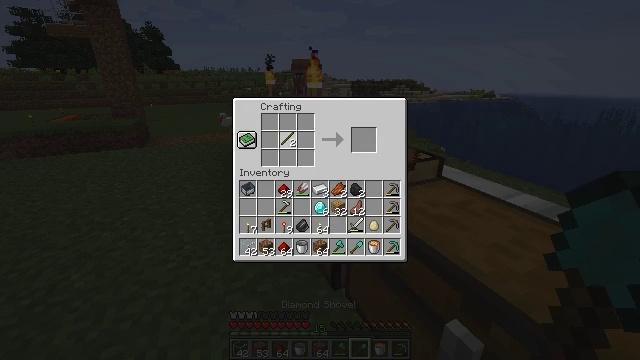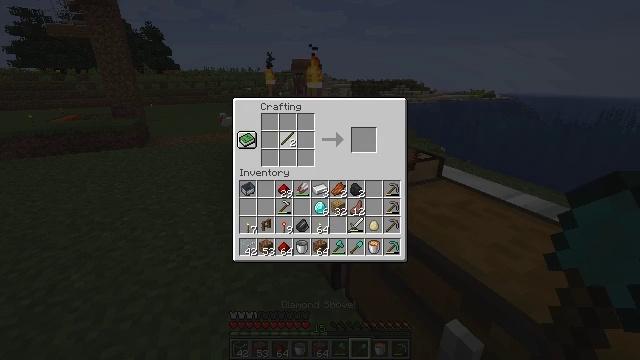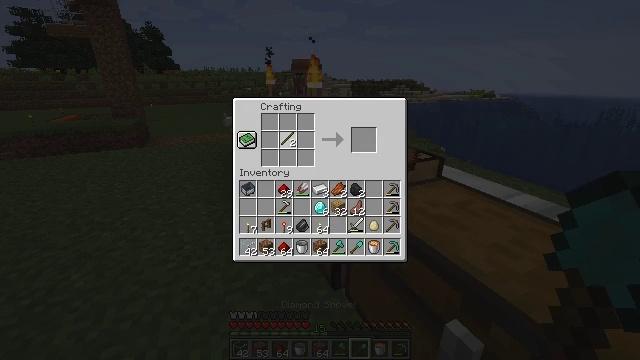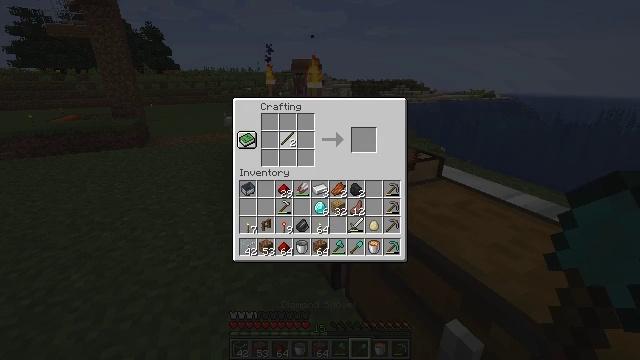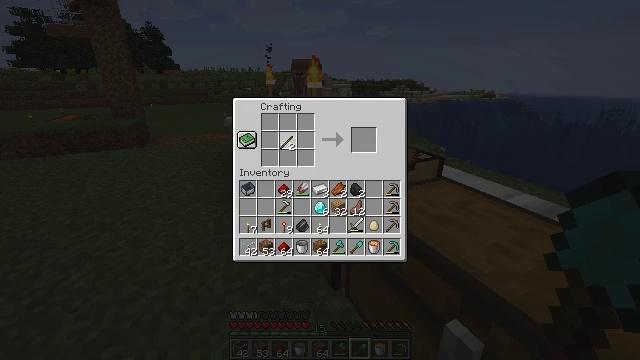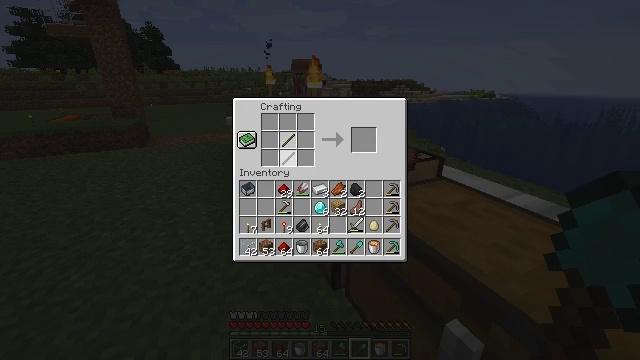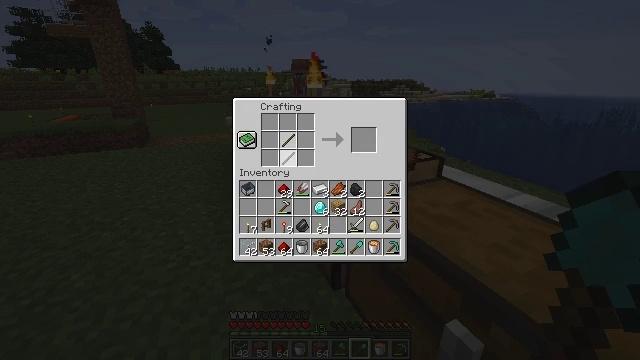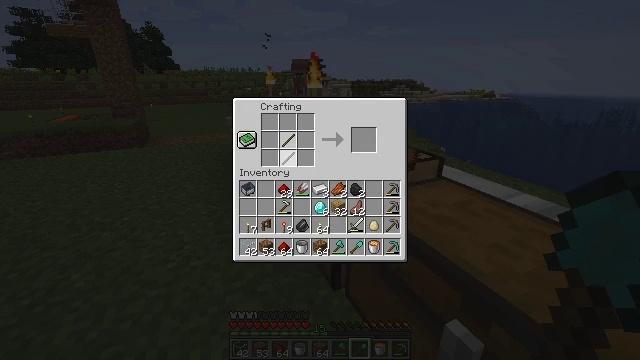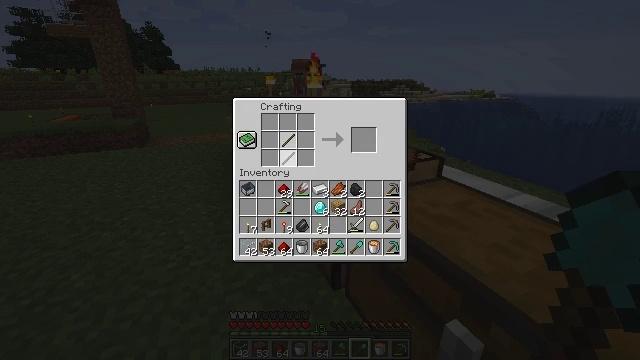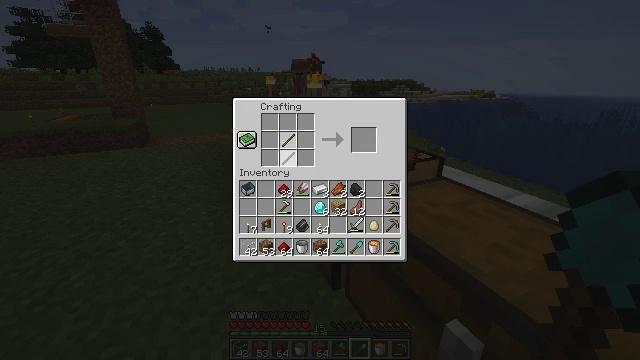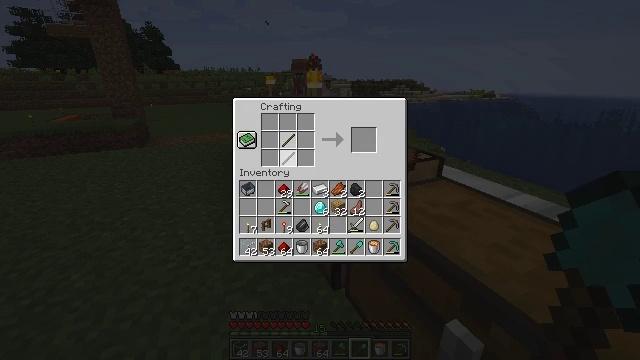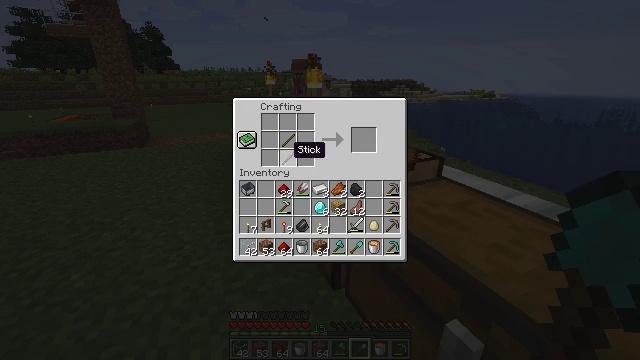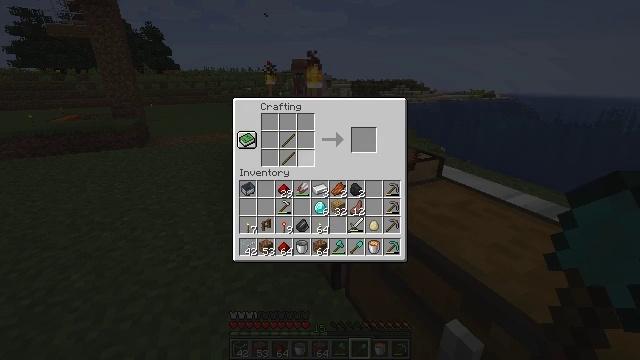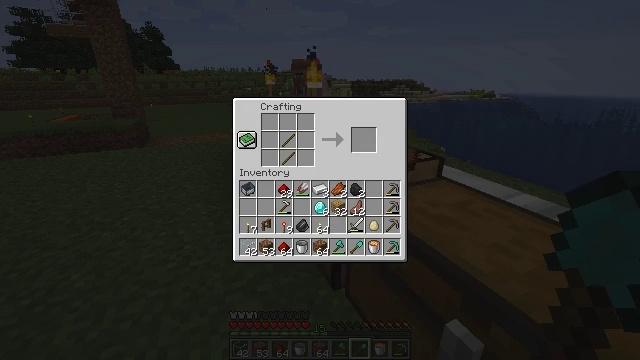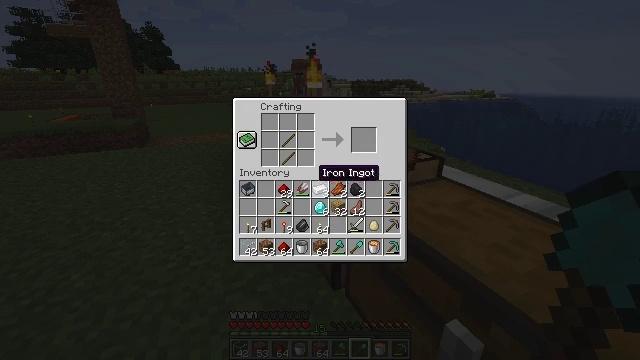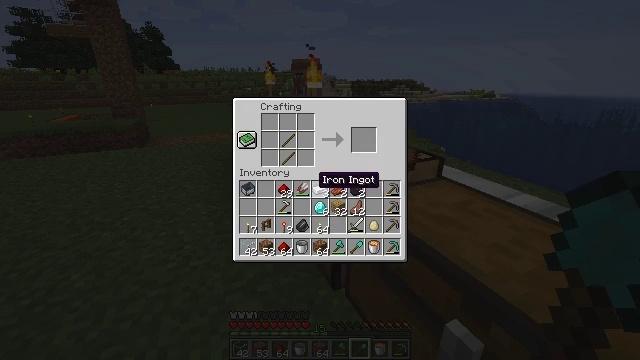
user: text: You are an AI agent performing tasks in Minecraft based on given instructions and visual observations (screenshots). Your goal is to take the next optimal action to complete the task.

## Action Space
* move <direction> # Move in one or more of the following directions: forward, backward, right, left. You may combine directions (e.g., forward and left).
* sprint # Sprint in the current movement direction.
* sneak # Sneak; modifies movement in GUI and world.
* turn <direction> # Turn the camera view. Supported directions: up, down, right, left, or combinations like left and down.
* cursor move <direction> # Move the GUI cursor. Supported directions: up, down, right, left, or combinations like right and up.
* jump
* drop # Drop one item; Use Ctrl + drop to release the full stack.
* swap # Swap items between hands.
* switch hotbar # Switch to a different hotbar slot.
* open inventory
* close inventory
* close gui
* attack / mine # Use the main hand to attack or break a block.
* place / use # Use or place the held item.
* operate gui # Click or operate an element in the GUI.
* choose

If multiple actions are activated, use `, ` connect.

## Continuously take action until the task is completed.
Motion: motion action
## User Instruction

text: Open the crafting table to make a diamond sword.
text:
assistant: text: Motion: no_op
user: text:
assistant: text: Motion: choose
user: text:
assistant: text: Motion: choose
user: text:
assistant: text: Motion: choose
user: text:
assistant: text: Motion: cursor move down, choose
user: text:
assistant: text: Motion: choose
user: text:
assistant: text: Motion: choose
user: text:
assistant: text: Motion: choose
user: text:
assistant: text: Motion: choose
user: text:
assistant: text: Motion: choose
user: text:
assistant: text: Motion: no_op
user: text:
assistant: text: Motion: cursor move right and down
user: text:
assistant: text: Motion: cursor move right and down
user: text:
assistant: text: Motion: cursor move down
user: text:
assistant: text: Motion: cursor move down
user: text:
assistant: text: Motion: cursor move down
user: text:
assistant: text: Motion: cursor move down
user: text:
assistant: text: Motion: no_op
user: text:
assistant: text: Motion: no_op
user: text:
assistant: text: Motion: no_op
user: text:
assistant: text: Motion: operate gui
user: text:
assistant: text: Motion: operate gui
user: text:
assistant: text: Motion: operate gui
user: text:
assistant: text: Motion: no_op
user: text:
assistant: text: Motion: no_op
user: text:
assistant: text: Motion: no_op
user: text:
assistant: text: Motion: cursor move up
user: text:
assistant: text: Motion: cursor move up
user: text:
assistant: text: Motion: cursor move up
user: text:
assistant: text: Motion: cursor move up